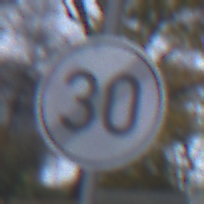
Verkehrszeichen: EndeGeschwindigkeit30
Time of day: MorningAfternoon
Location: Outdoor (Urban)
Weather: Overcast
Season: NotSpecified
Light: Natural